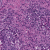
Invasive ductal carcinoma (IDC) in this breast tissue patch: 1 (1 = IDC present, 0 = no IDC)